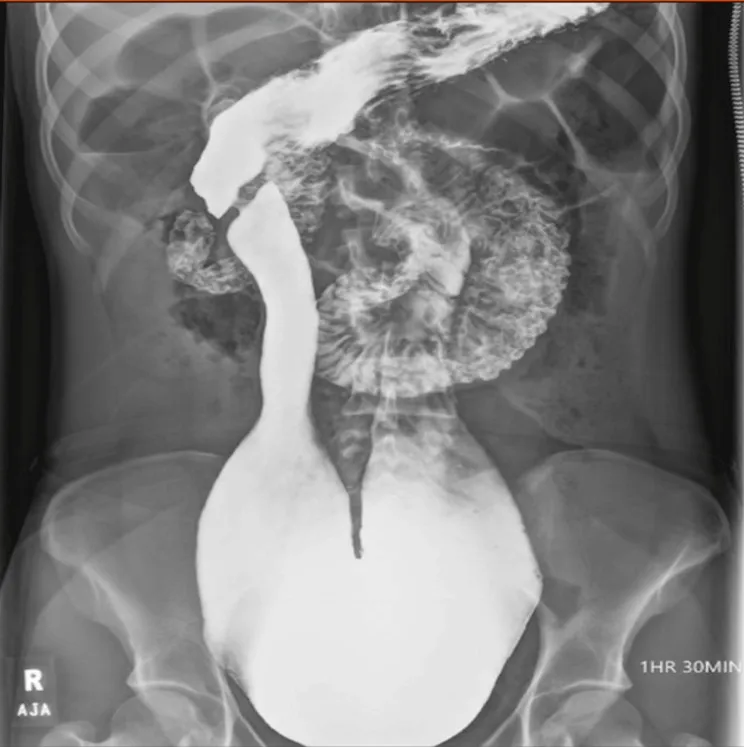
Preoperative small bowel series demonstrating megaduodenum. Dilated and elongated duodenum extending into the pelvis. The duodenum measures up to 11 cm along the third portion.
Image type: radiology (x_ray)